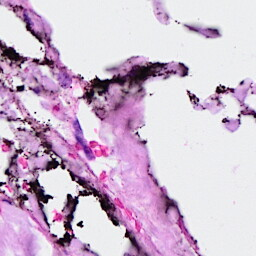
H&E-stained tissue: Breast